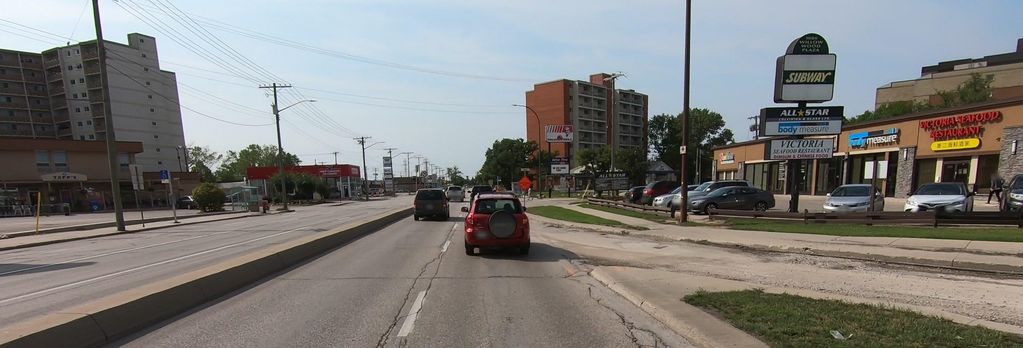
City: winnipeg